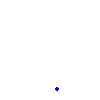
Particle: proton